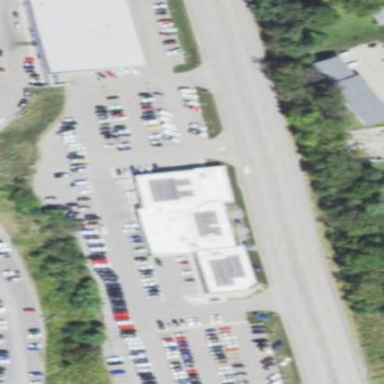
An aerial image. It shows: Car shop building.